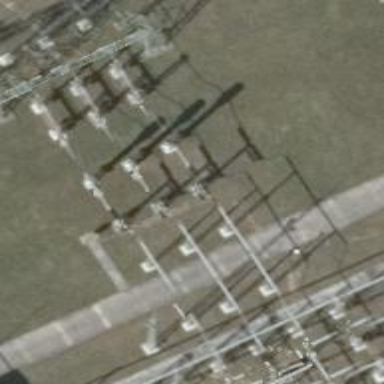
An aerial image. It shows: Outdoor switch with three cables.